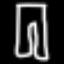
Label: pants